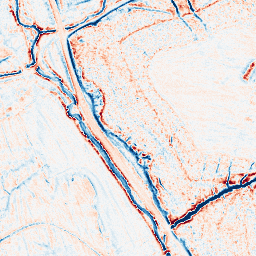
Category: edge_preserving
Decomposition family: anisotropic_diffusion
Decomposition parameters: iterations: 20
kappa: 100
gamma: 0.1
Upsampling method: regularized
Upsampling parameters: scale: 4
lambda_reg: 0.01
Upsampling scale: 4